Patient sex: F
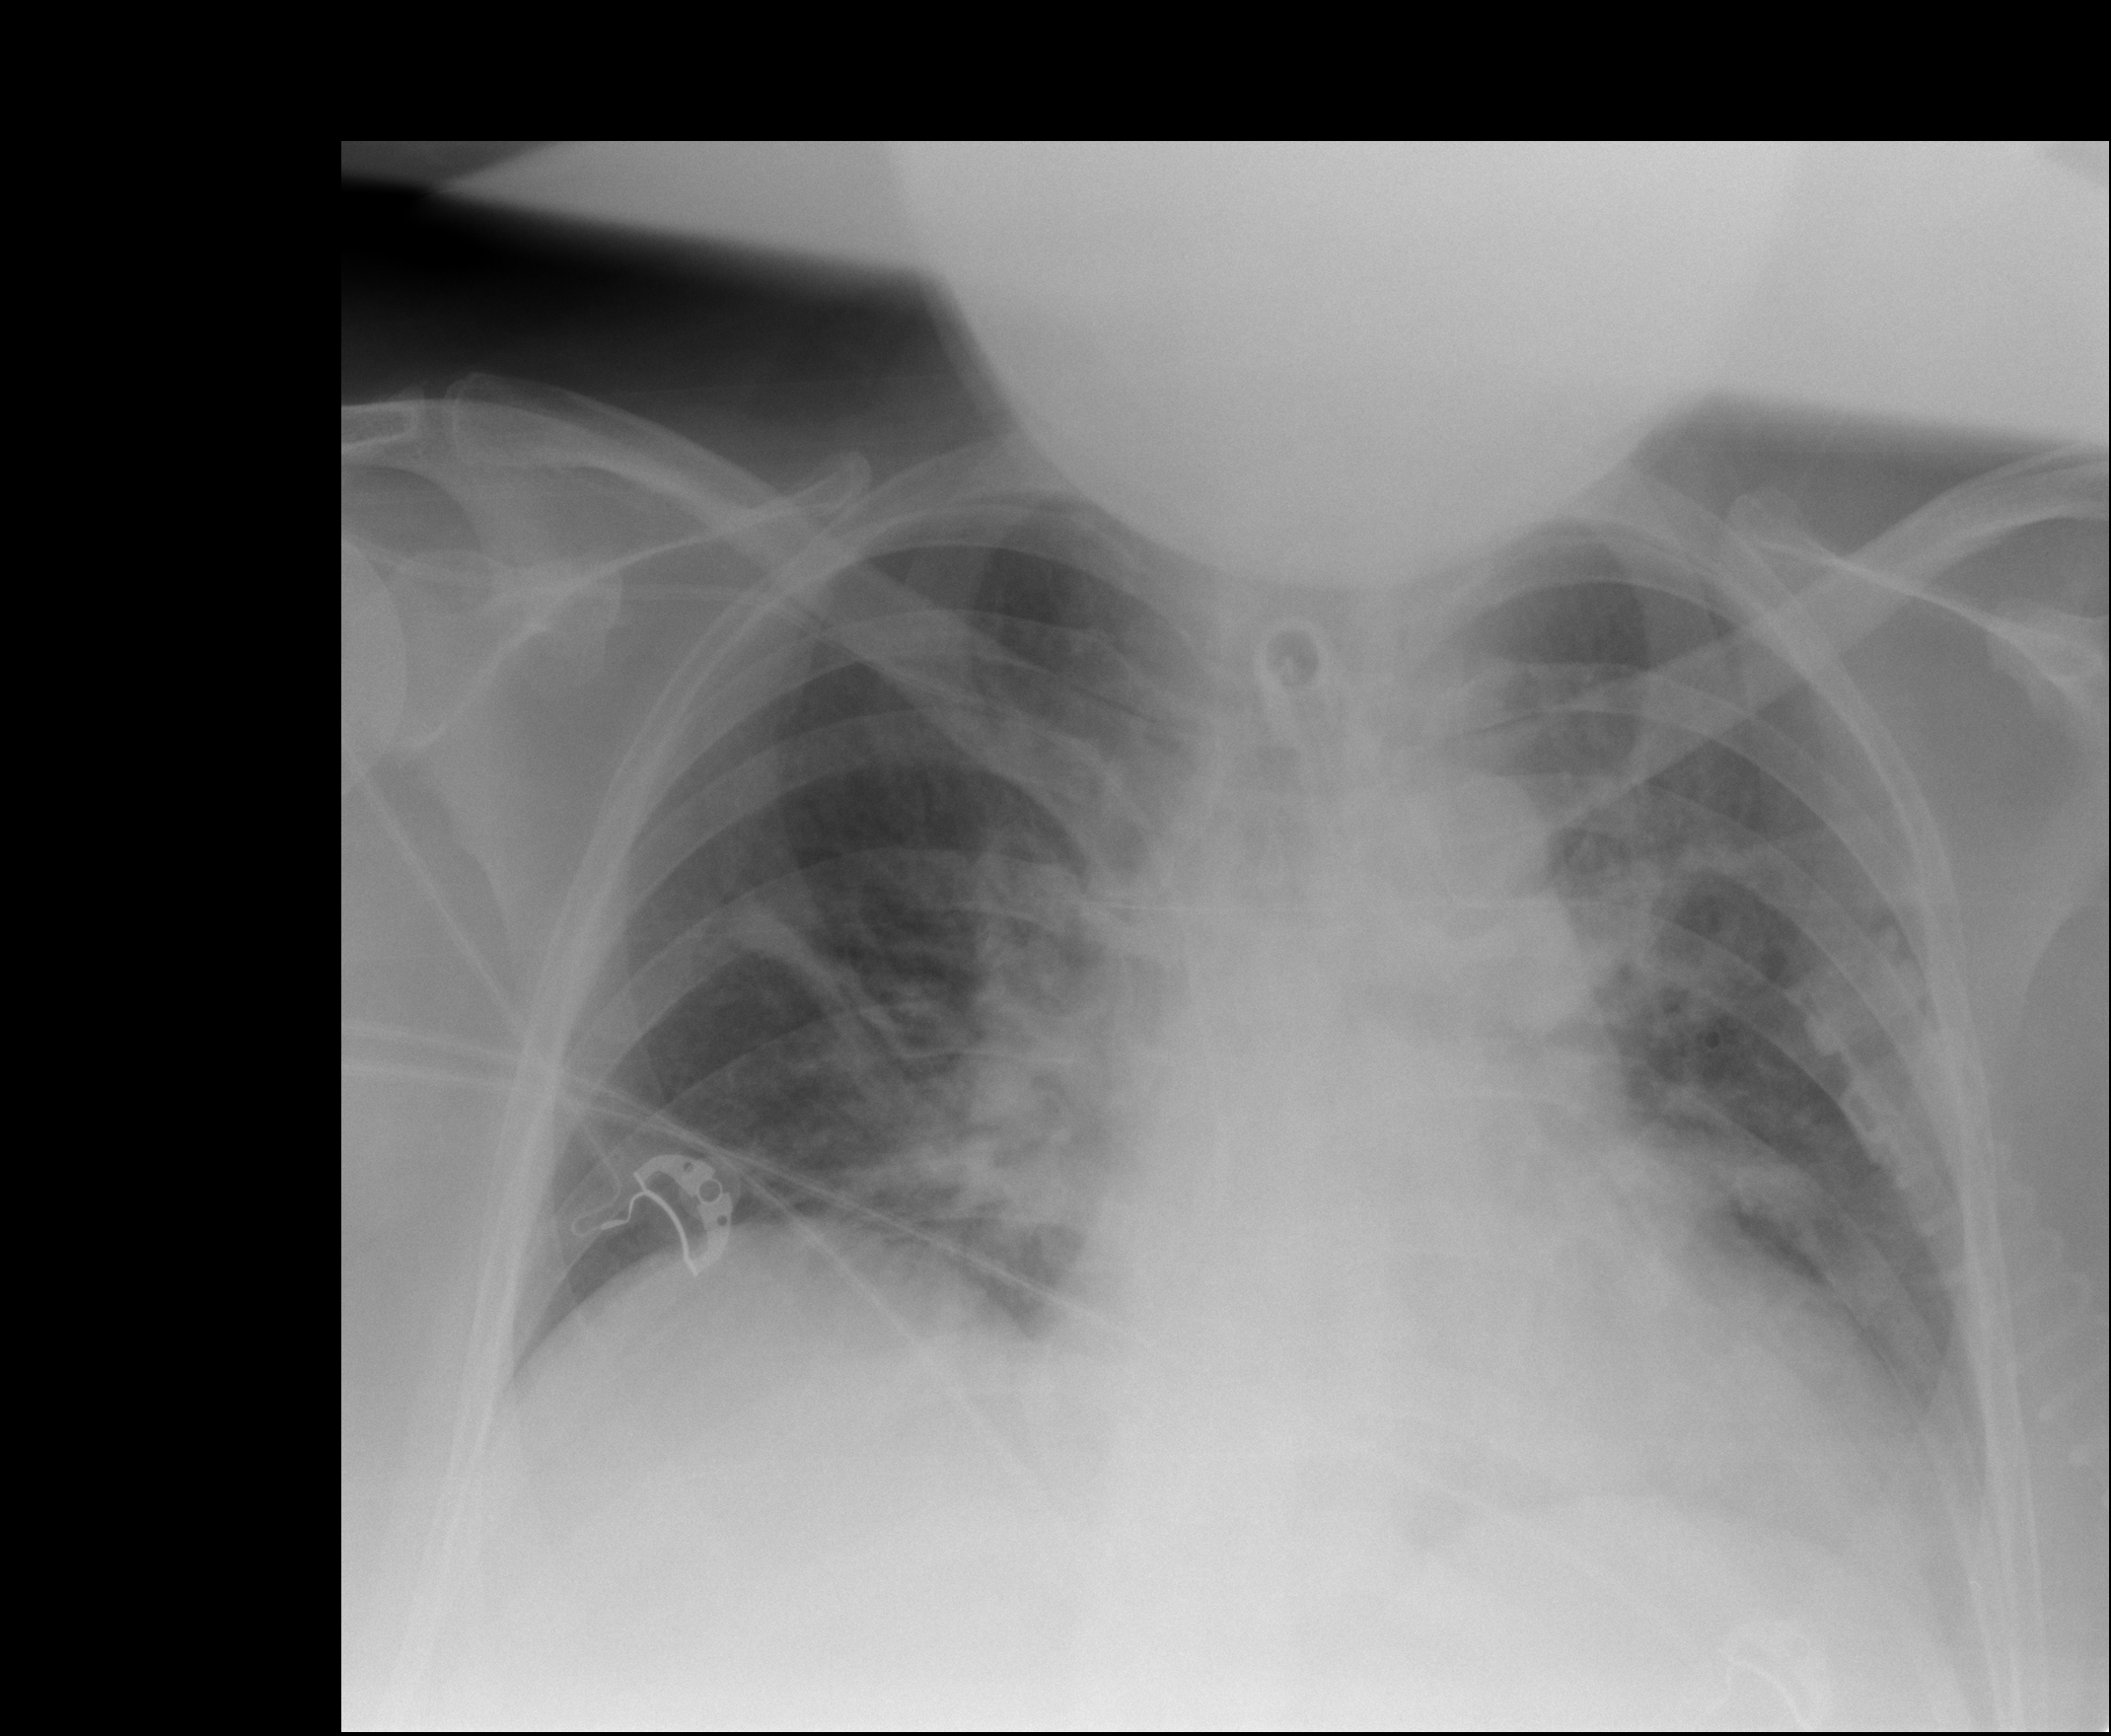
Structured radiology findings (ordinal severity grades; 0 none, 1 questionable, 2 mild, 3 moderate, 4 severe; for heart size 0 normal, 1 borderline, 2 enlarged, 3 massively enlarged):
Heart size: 2
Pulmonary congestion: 2
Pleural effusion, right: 0
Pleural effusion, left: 2
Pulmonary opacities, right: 0
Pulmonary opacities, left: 1
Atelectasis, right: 2
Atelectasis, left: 2